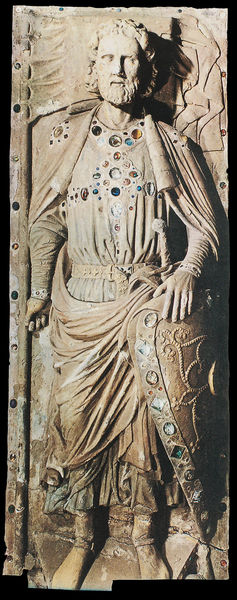
Titel: Grabtumba des Grafen Wiprecht von Groitzsch (gest. 1124)
Standort: Pegau, St. Laurentius (EU - D - Sachsen)
Schlagwörter: baum, mann, umhang, bunt, gürtel, rock, alt, bart, falten, gesicht, stein, hände, figur, gewand, mantel, edelsteine, relief, füße, stab, fahne, kette, kahl, lanze, bildhauerei, schild, verziert, edelstein, speer, karl, opal, rubin, epitaph, grabstein, zeptar, skulptu, juwelen, mart, spper, paum, mann ritter